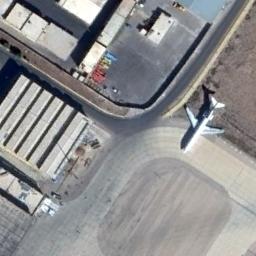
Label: airplane